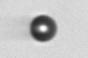
Label: bead